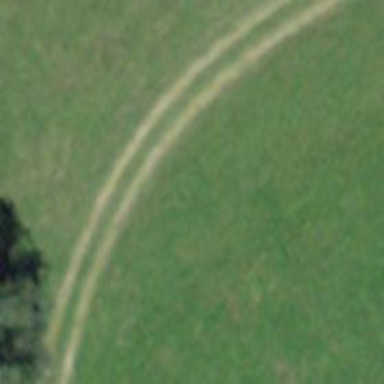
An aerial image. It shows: Ground track with tracktype of grade4.